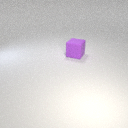
large purple rubber cube